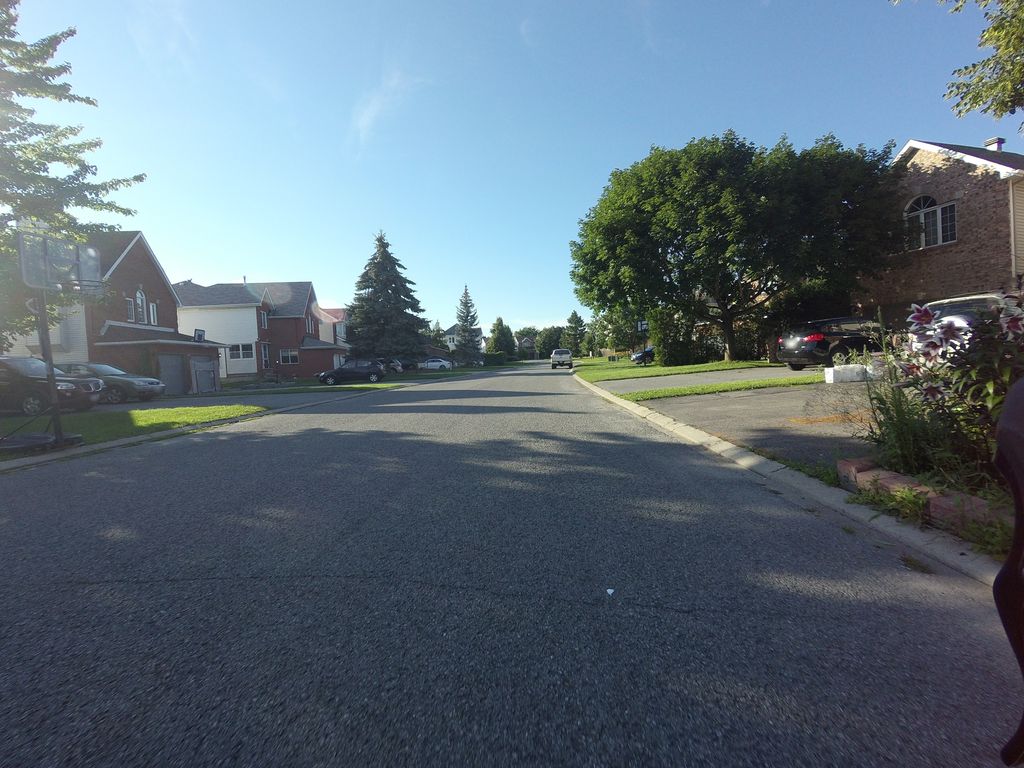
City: ottawa-gatineau